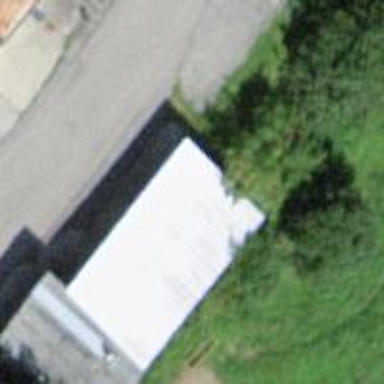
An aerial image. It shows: Garage.